Question: There is on problem occur on my CMD. when i am try to setup Sencha touch 2.There is show this kind of error
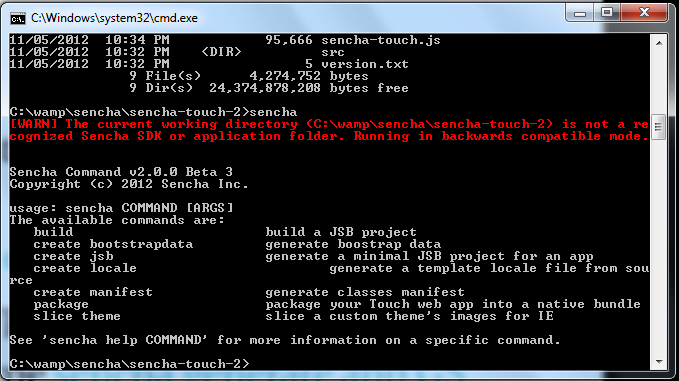
Answer: You need to run the command at folder not as you can see in the warning
Beside that I'd suggest you upgrading to sencha touch version 2.1 since it has a lot of enhancements. To run command in this version you need to download <URL> on how to use this Sencha Cmd.
Hope it helps :)